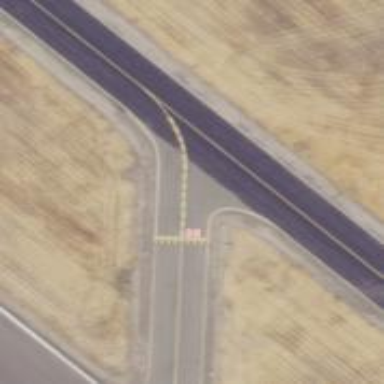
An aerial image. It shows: Image of taxiway at airport.